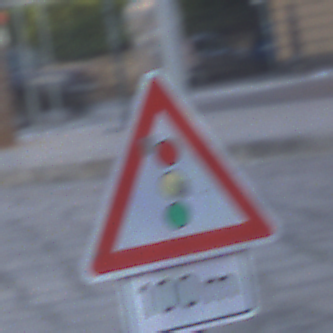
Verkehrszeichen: Lichtzeichenanlage
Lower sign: Entfernungsangaben1
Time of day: SunriseSunset
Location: Outdoor (Urban)
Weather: PartlyCloudy
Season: NotSpecified
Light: Natural